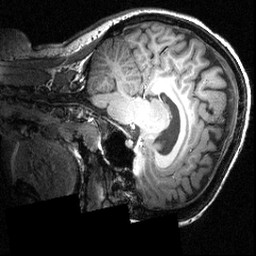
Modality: T1w
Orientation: sagittal
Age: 26
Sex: female
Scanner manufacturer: siemens
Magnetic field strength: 3.951 T
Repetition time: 1.5 s
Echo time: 0.00335 s